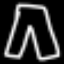
Label: pants